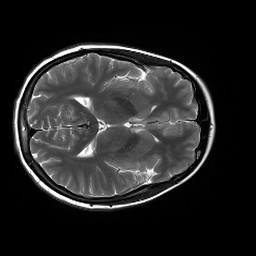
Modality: T2w
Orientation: axial
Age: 21
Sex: female
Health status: healthy
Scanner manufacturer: siemens
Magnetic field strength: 3 T
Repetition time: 4.01 s
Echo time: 0.116 s